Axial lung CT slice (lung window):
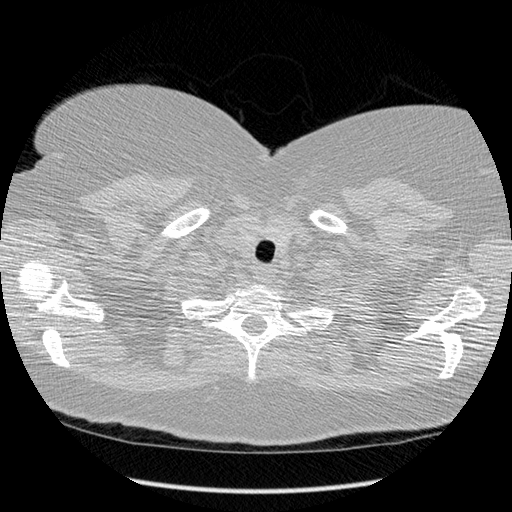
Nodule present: no